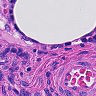
Metastatic tissue present: no